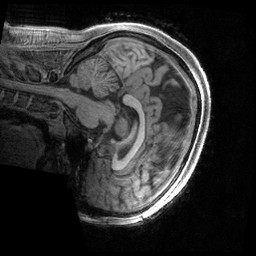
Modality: T1w
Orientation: sagittal
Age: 19
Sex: female
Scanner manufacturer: siemens
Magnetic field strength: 3 T
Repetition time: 2.4 s
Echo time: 0.00231 s